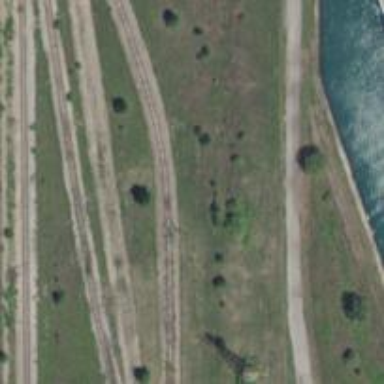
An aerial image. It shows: Abandoned railway.